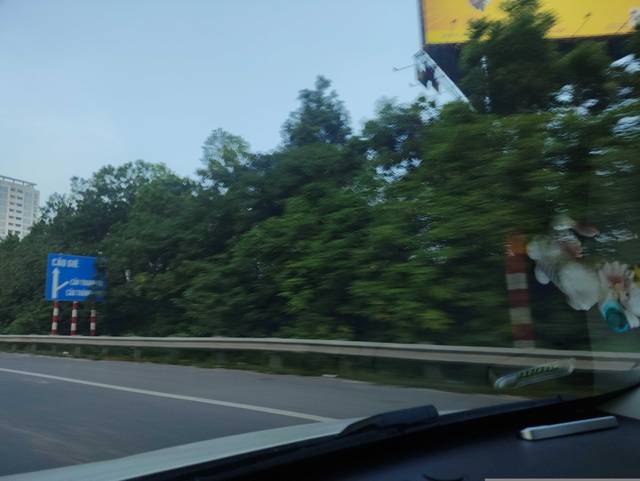
Region: Vietnam
Coordinates: 20.963, 105.849